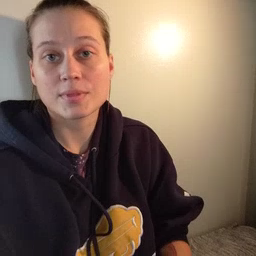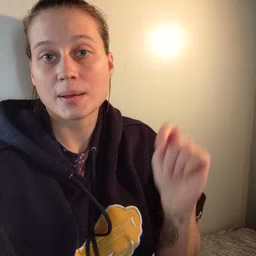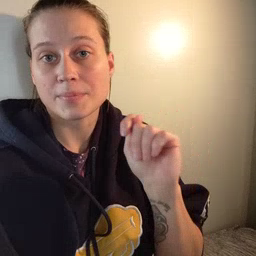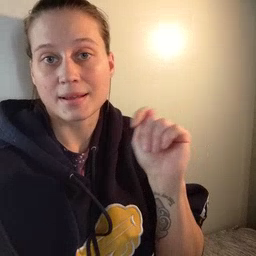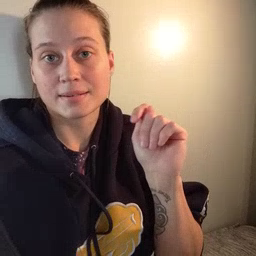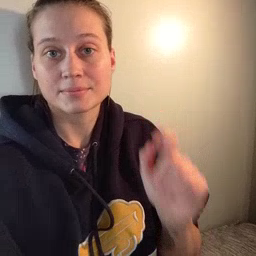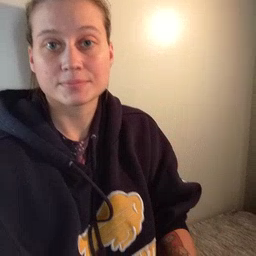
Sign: potty